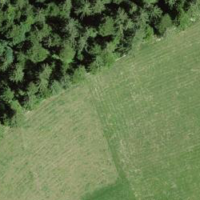
EUNIS habitat code: 24
Species observed at this site:
Teucrium scorodonia